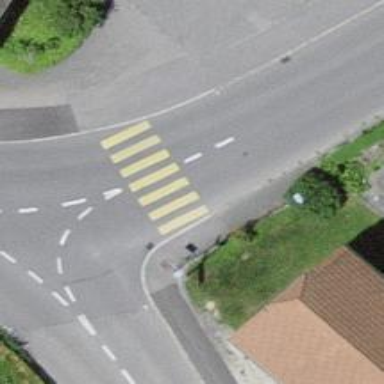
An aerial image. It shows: Uncontrolled road crossing with markings.